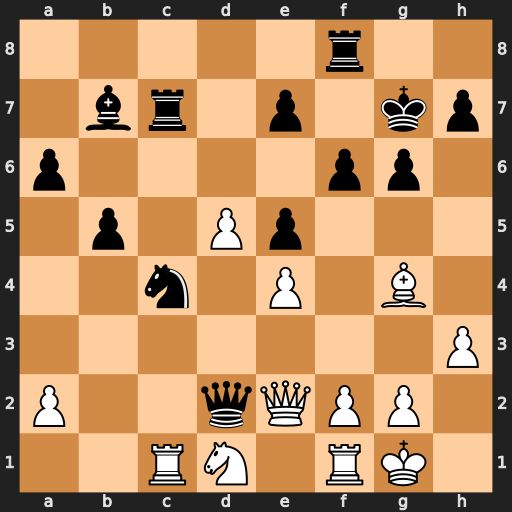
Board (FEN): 5r2/1br1p1kp/p4pp1/1p1Pp3/2n1P1B1/7P/P2qQPP1/2RN1RK1
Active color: w
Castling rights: -
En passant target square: -
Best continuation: Qxd2 Nxd2 Rxc7